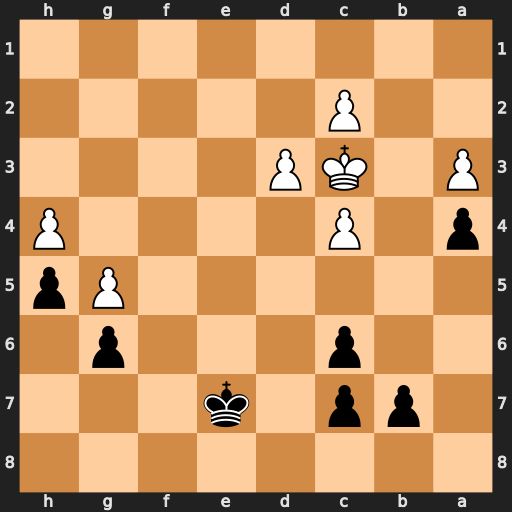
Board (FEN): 8/1pp1k3/2p3p1/6Pp/p1P4P/P1KP4/2P5/8
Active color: b
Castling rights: -
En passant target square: -
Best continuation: Ke6 c5 Kf5